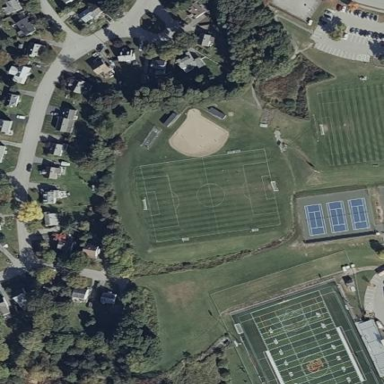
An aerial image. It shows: Baseball pitch for leisure and sports activities.